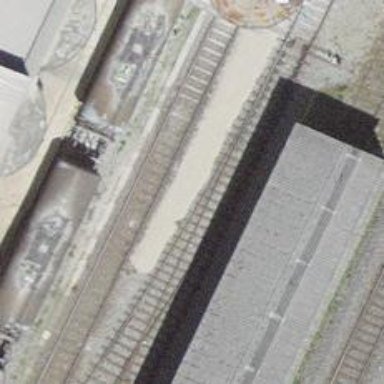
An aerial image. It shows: Railway switch.